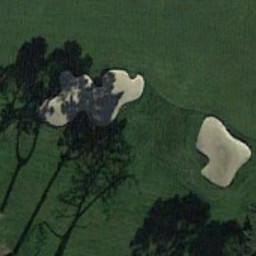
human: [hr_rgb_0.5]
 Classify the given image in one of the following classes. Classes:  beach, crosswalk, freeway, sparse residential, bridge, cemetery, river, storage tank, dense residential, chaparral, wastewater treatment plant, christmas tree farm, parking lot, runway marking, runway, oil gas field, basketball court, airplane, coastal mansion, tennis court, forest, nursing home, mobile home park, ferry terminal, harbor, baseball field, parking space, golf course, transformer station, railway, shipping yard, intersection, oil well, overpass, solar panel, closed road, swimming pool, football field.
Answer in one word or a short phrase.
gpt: golf course